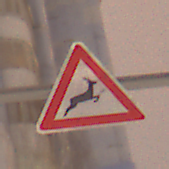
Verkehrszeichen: WildwechselLinks
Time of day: Night
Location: Outdoor (Urban)
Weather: Overcast
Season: Winter
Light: Artificial